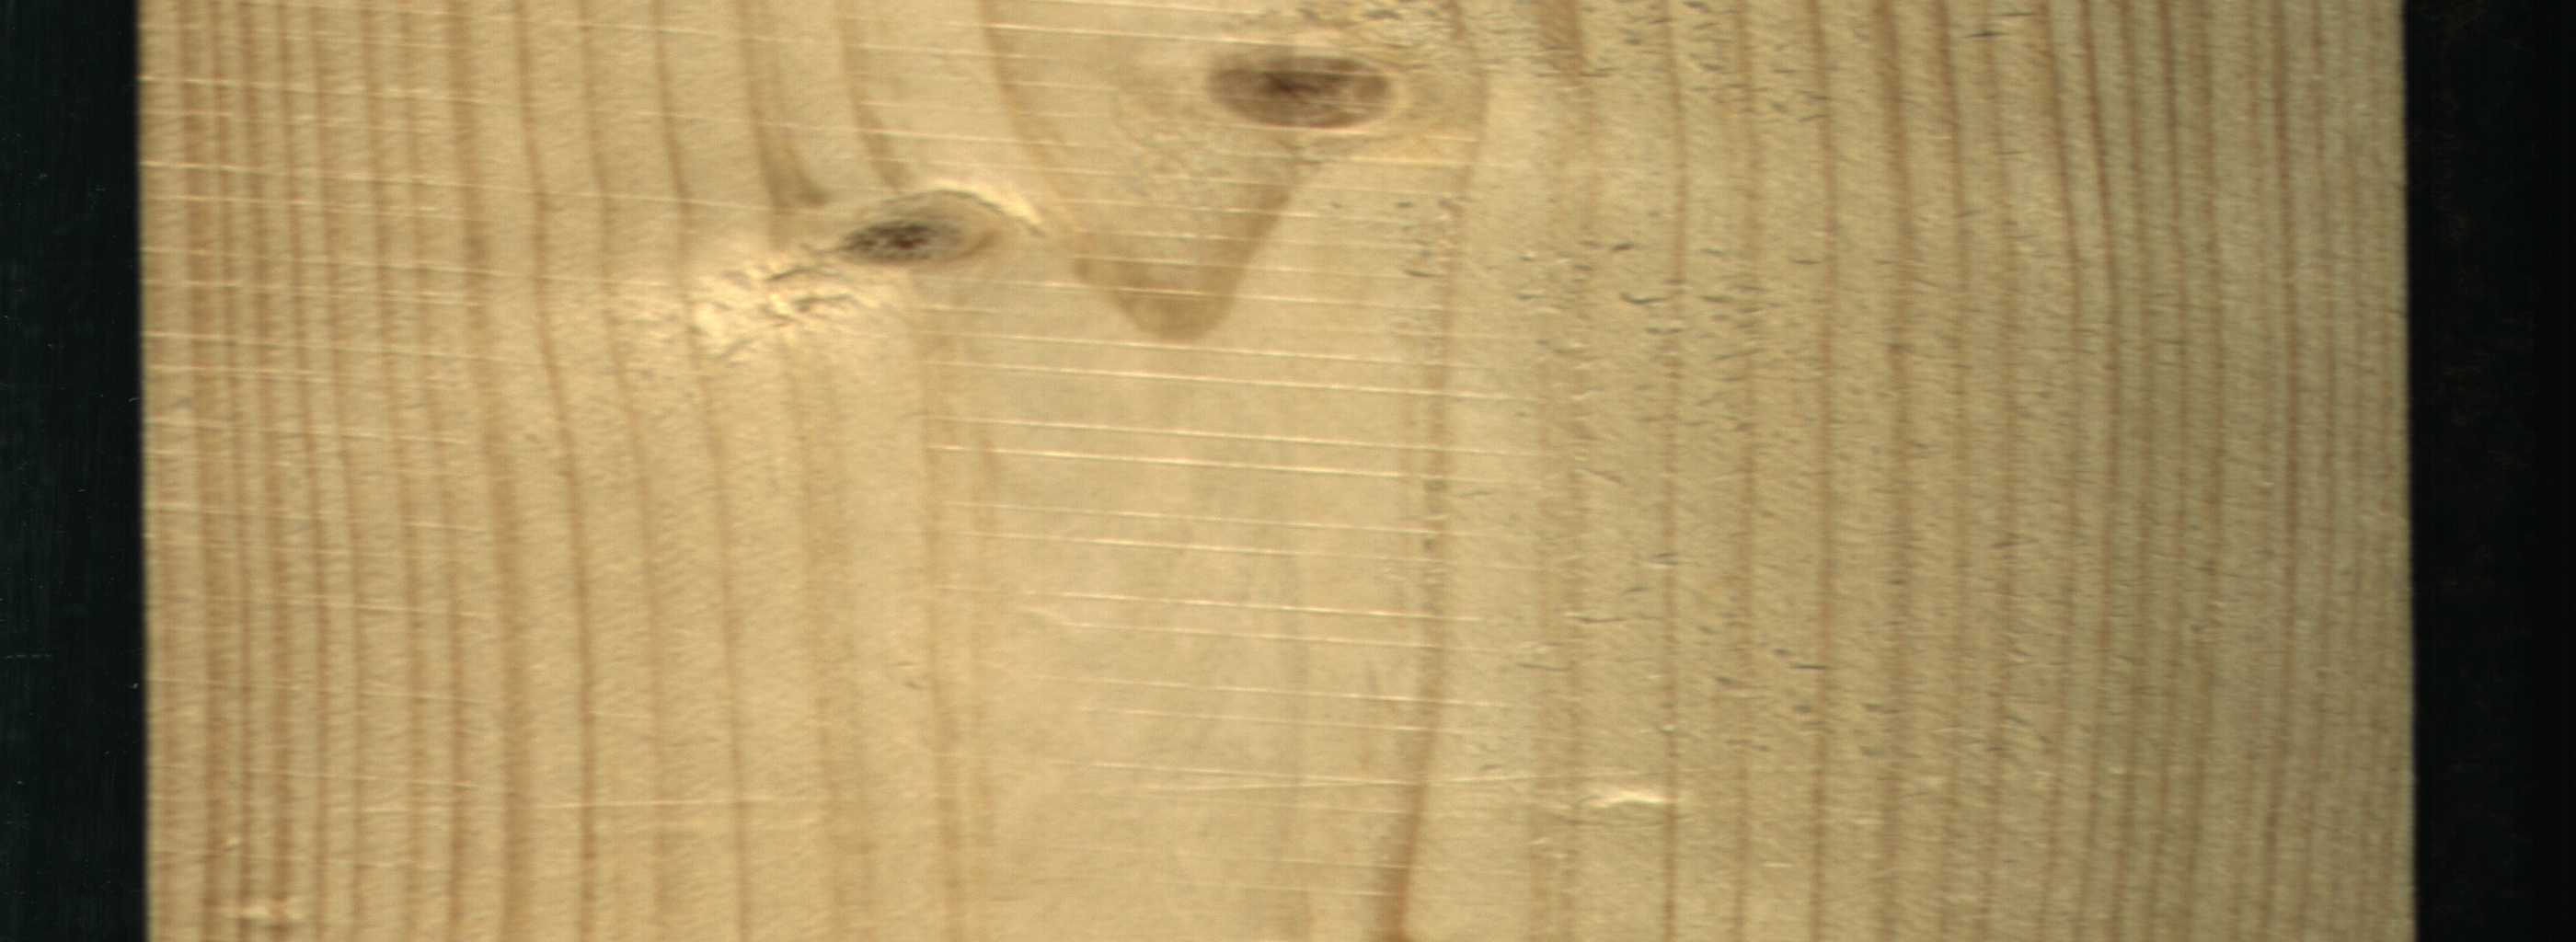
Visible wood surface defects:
Live_Knot
Live_Knot